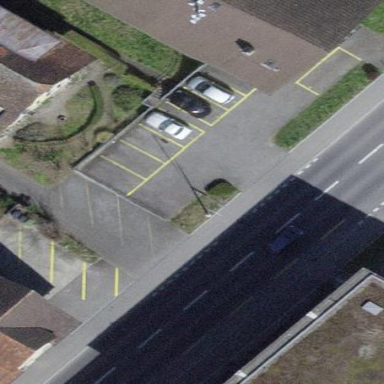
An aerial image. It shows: Parking area with surface.